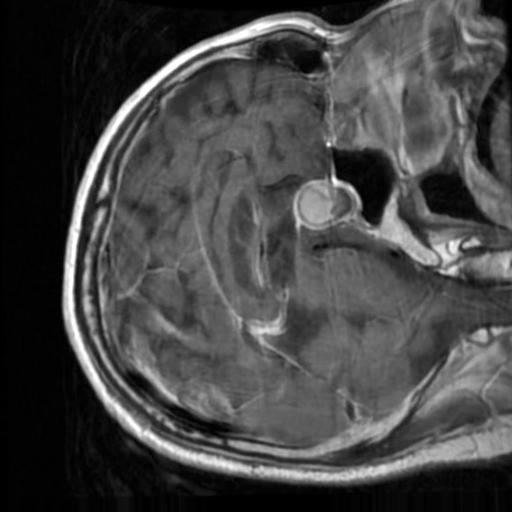
Label: brain_tumor